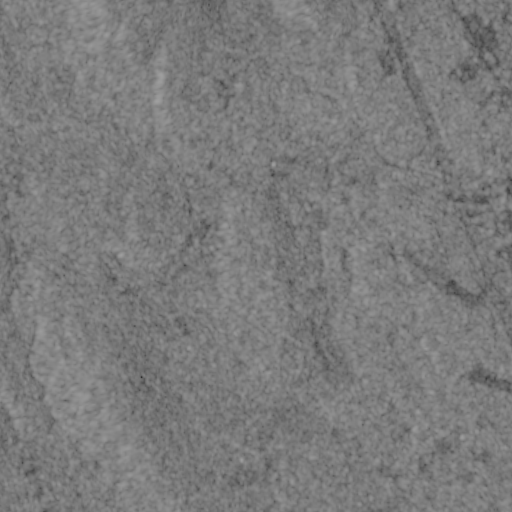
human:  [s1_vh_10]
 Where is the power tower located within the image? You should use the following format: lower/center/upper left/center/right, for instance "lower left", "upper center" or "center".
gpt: The power tower is located in the upper right of the image.
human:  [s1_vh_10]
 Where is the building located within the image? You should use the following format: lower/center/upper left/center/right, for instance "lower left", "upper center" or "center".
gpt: The building is located in the upper right of the image.
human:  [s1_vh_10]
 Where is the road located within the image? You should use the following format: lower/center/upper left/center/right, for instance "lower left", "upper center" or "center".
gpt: There is no road in the image.

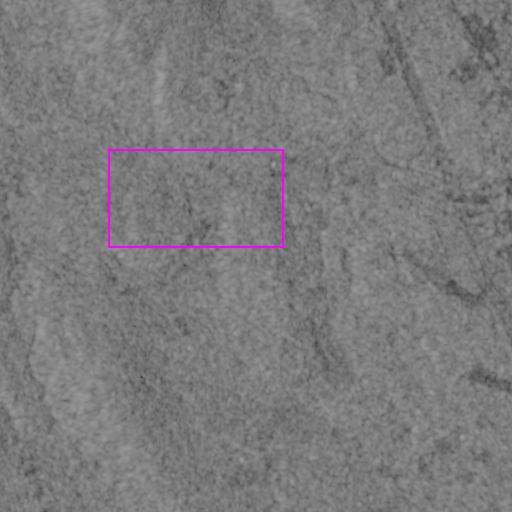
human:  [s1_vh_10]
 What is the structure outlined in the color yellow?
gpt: There is no yellow outline.
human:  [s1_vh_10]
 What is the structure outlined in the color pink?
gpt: There is no structure outlined in pink.